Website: ulta-beauty
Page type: customer-info-address
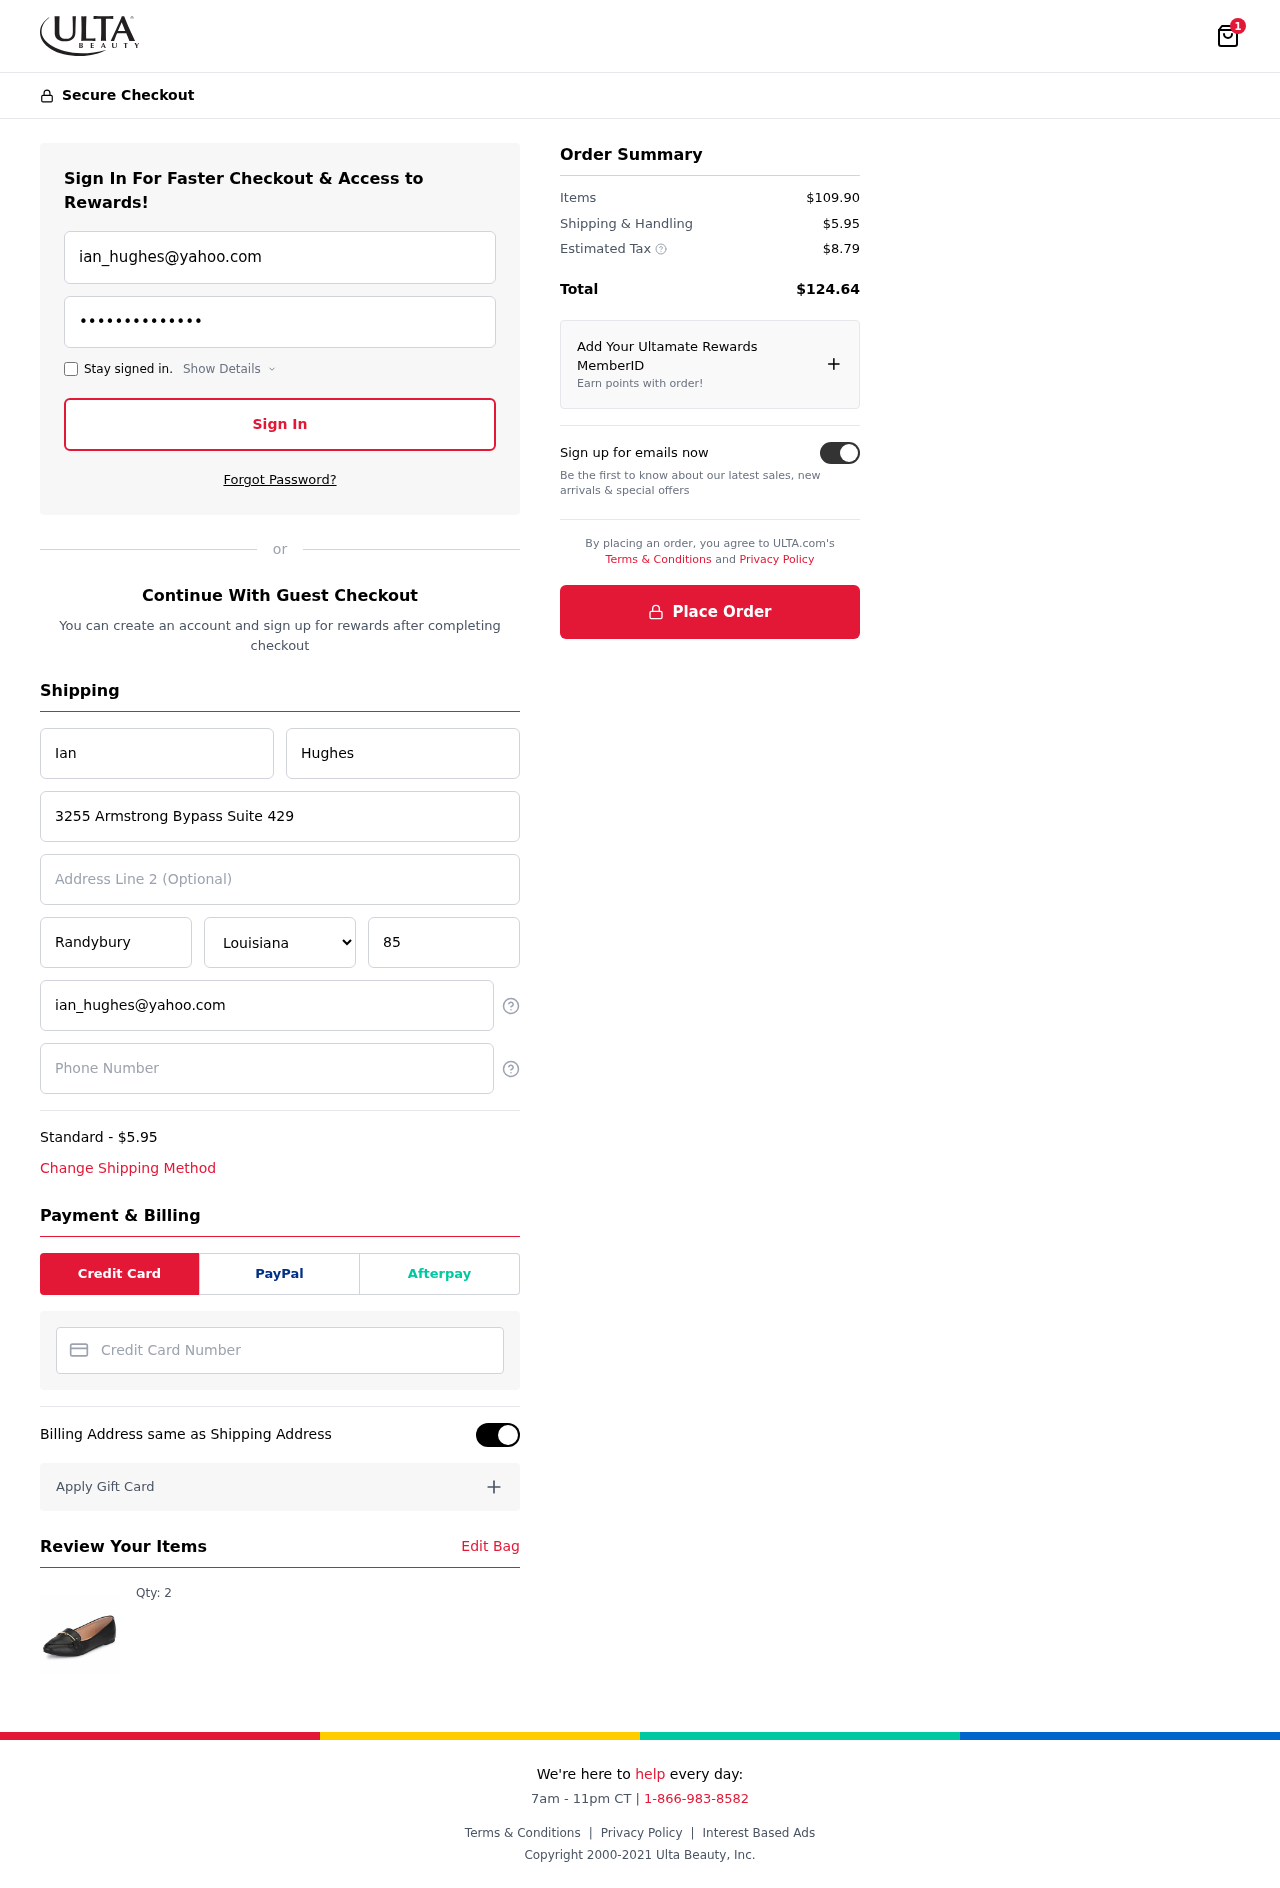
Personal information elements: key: PII_CARD_NUMBER
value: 3759 1424 4458 393
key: PII_CITY
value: Randybury
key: PII_EMAIL
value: ian_hughes@yahoo.com
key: PII_FIRSTNAME
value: Ian
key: PII_LASTNAME
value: Hughes
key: PII_PHONE
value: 3359827983
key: PII_POSTCODE
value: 85287
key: PII_STATE
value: Louisiana
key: PII_STREET
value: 3255 Armstrong Bypass Suite 429
Product elements: key: PRODUCT1_QUANTITY
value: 2
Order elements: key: ORDER_NUM_ITEMS
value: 1
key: ORDER_SHIPPING_COST
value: $5.95
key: ORDER_ITEMS_TOTAL
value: $109.90
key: ORDER_SHIPPING_COST2
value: $5.95
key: ORDER_TAX
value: $8.79
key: ORDER_TOTAL
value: $124.64